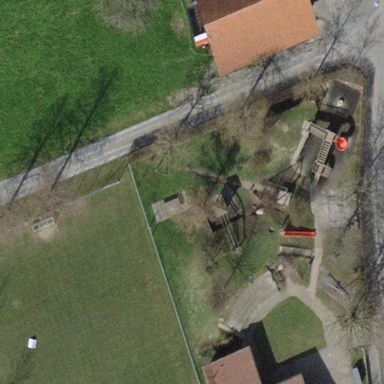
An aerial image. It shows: Playground area for leisure activities on the land.